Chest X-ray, AP view. Patient: 65 years old, sex M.
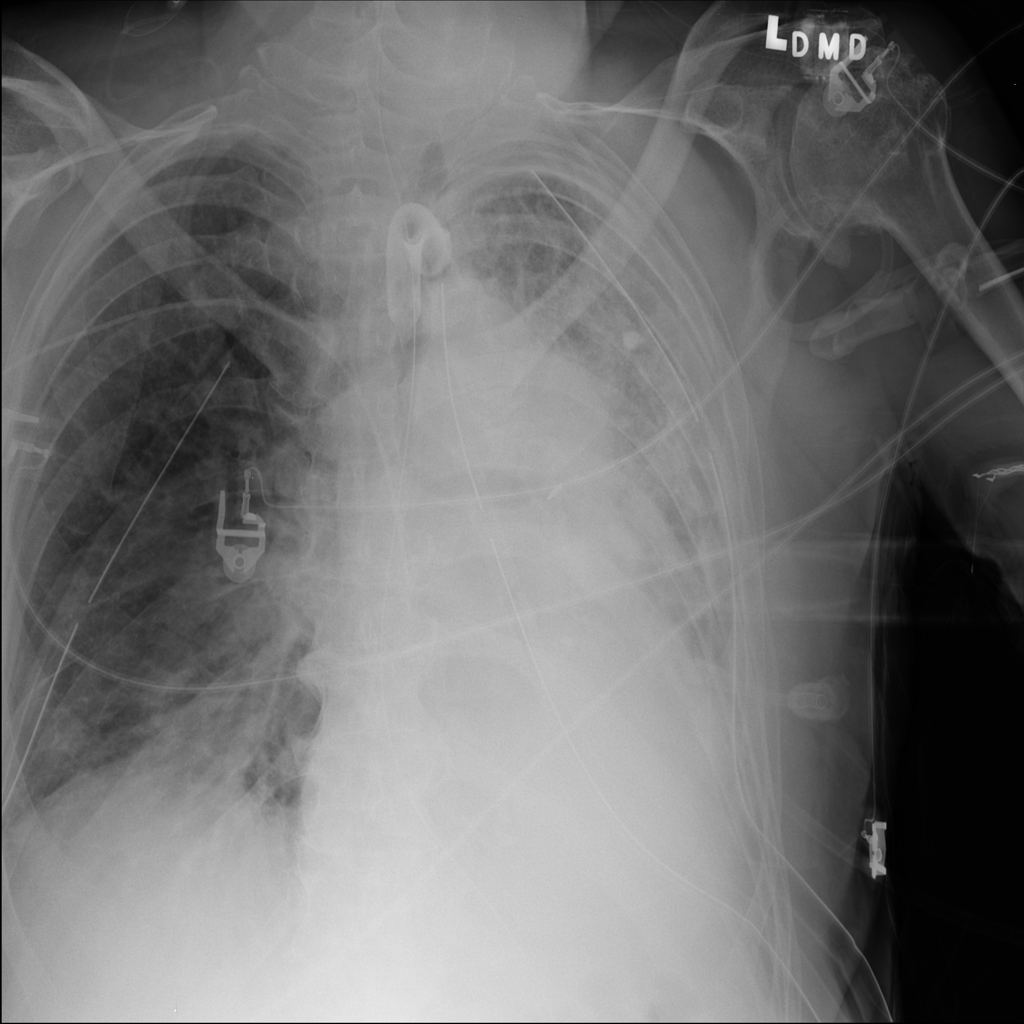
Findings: Atelectasis, Effusion, Infiltration